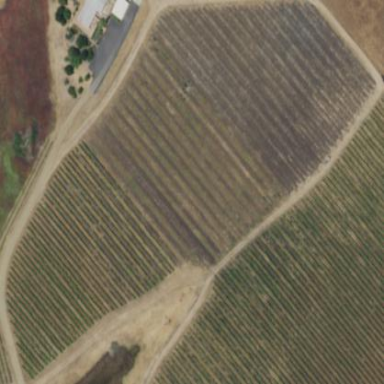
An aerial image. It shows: Vineyard with grape crops.